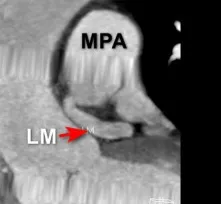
MDCTA revealed that the LCA originated from the right side of main pulmonary trunk and then bifurcated into the left anterior descending artery and the left circumflex artery , MDCTA showed the compensatory dilated.
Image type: radiology (ct)